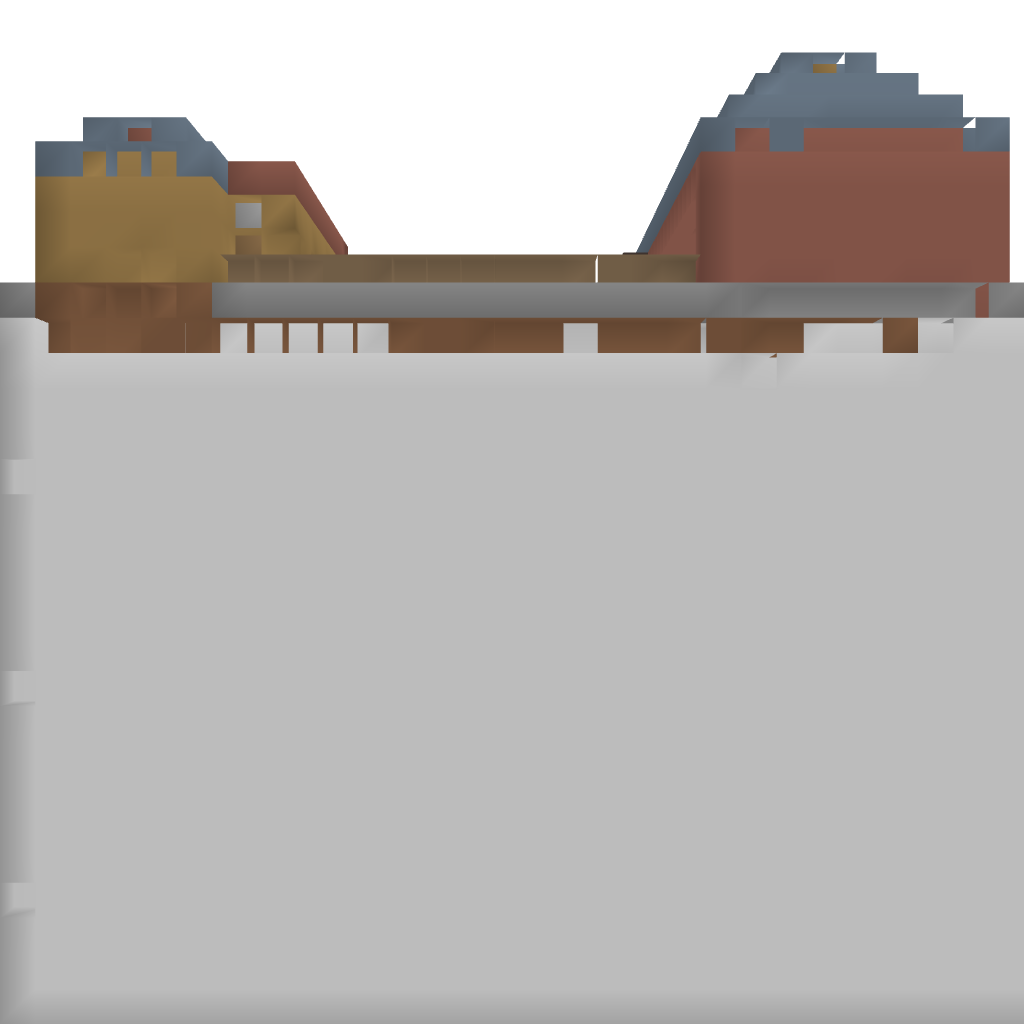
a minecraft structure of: Auto Animal Slaughter